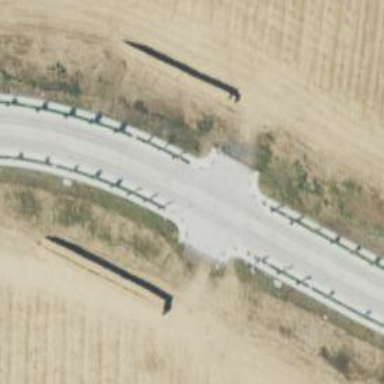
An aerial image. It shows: Crossing on cycleway.